Question: Here's what I would like to a achieve as a function in Excel, but I can't seem to find a solution to do it in R.
This is what I tried to do but it does not seem to allow me to operate with the previous values of the new column I'm trying to make.
Here is a reproducible example:
'''
library(dplyr)
set.seed(42) ## for sake of reproducibility
dat <- data.frame(date=seq.Date(as.Date("2020-12-26"), as.Date("2020-12-31"), "day"))
'''
This would be the output of the dataframe:
'''
dat
date
1 2020-12-26
2 2020-12-27
3 2020-12-28
4 2020-12-29
5 2020-12-30
6 2020-12-31
'''
Desired output:
'''
date periodNumber
1 2020-12-26 1
2 2020-12-27 2
3 2020-12-28 3
4 2020-12-29 4
5 2020-12-30 5
6 2020-12-31 6
'''
My try at this:
'''
dat %>%
mutate(periodLag = dplyr::lag(date)) %>%
mutate(periodNumber = ifelse(is.na(periodLag)==TRUE, 1,
ifelse(date == periodLag, dplyr::lag(periodNumber), (dplyr::lag(periodNumber) + 1))))
'''
Excel formula screenshot:

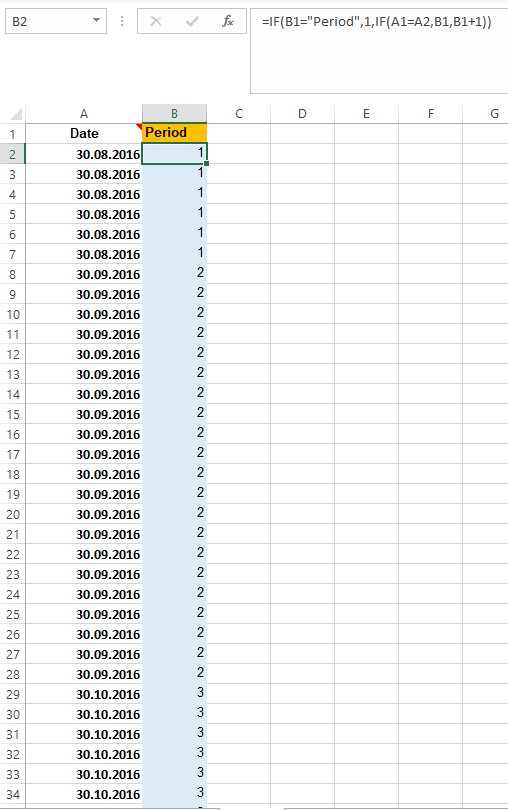
Answer: You could use 'dplyr''s 'cur_group_id()':
'''
library(dplyr)
set.seed(42)
# I used a larger example
dat <- data.frame(date=sample(seq.Date(as.Date("2020-12-26"), as.Date("2020-12-31"), "day"), size = 30, replace = TRUE))
dat %>%
arrange(date) %>% # needs sorting because of the random example
group_by(date) %>%
mutate(periodNumber = cur_group_id())
'''
This returns
'''
# A tibble: 30 x 2
# Groups: date [6]
date periodNumber
<date> <int>
1 2020-12-26 1
2 2020-12-26 1
3 2020-12-26 1
4 2020-12-26 1
5 2020-12-26 1
6 2020-12-26 1
7 2020-12-26 1
8 2020-12-26 1
9 2020-12-27 2
10 2020-12-27 2
11 2020-12-27 2
12 2020-12-27 2
13 2020-12-27 2
14 2020-12-27 2
15 2020-12-27 2
16 2020-12-28 3
17 2020-12-28 3
18 2020-12-28 3
19 2020-12-29 4
20 2020-12-29 4
21 2020-12-29 4
22 2020-12-29 4
23 2020-12-29 4
24 2020-12-29 4
25 2020-12-30 5
26 2020-12-30 5
27 2020-12-30 5
28 2020-12-30 5
29 2020-12-30 5
30 2020-12-31 6
'''